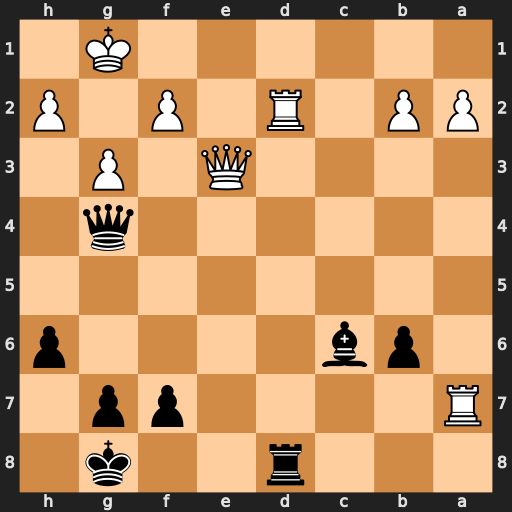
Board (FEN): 3r2k1/R4pp1/1pb4p/8/6q1/4Q1P1/PP1R1P1P/6K1
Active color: b
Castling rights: -
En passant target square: -
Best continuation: Qd1+ Rxd1 Rxd1+ Qe1 Rxe1#